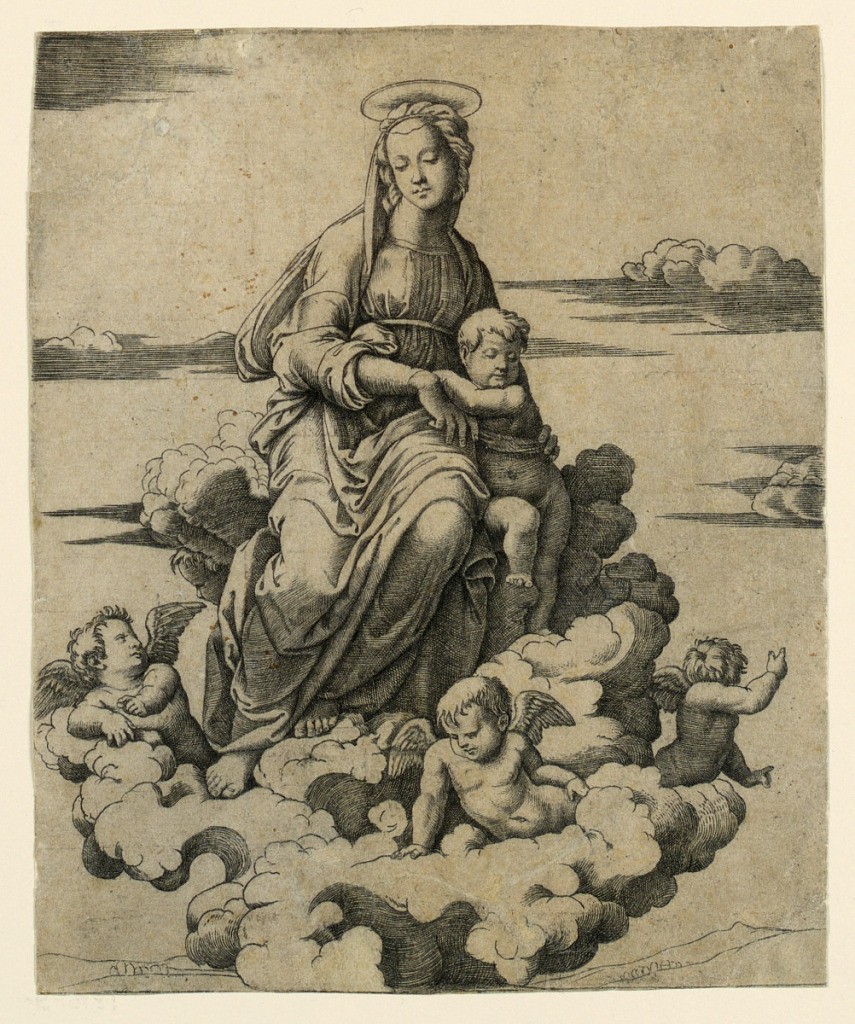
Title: Virgin Seated On the Clouds
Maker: Marc Antonio Raimondi, Italian, 1483 – 1527
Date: ca. 1510
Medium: Engraving on paper
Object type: Print
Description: In mid-distance, the Virgin seated upon a cloud with the child standing at right. Four small angels around the Virgin upon the cloud.